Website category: university
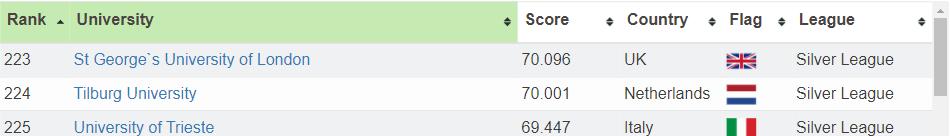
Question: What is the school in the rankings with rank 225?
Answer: University of Trieste

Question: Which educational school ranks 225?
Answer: University of Trieste

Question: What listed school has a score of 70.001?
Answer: Tilburg University

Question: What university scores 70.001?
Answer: Tilburg University

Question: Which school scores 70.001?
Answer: Tilburg University

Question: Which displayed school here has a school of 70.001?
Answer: Tilburg University

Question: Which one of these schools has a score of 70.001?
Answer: Tilburg University

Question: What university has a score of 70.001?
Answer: Tilburg University

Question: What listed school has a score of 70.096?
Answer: St George`s University of London

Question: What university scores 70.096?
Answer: St George`s University of London

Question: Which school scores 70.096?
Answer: St George`s University of London

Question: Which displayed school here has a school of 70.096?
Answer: St George`s University of London

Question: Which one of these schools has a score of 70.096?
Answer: St George`s University of London